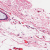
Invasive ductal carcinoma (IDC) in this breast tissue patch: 0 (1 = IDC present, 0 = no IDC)